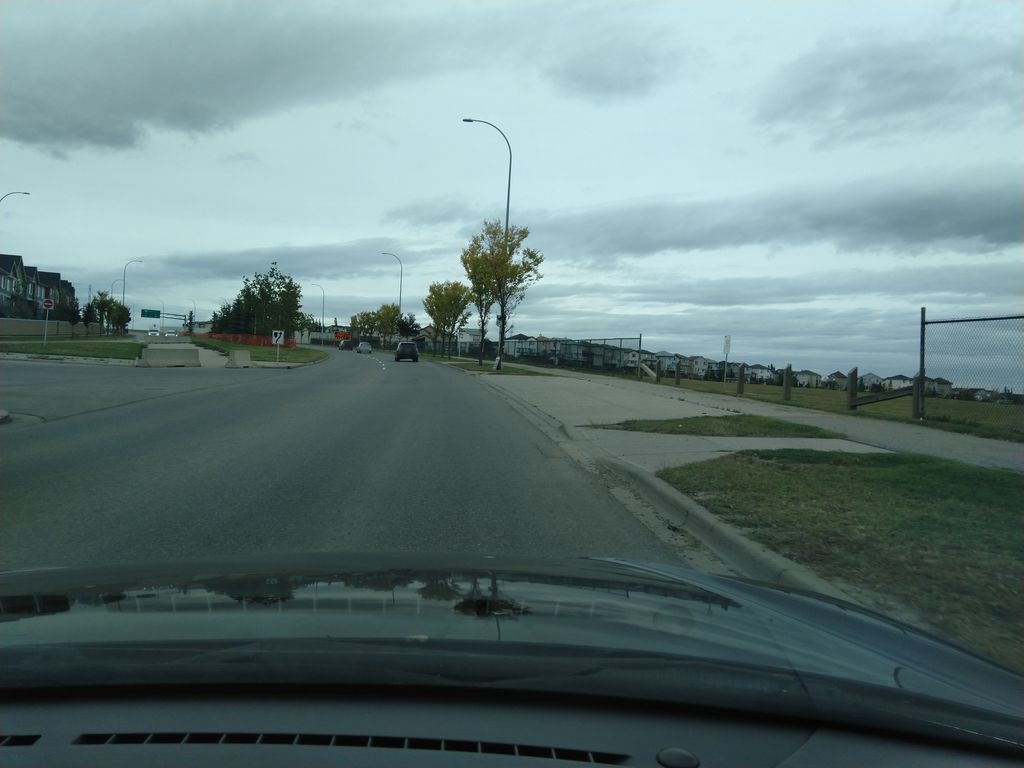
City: calgary